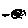
Label: moon